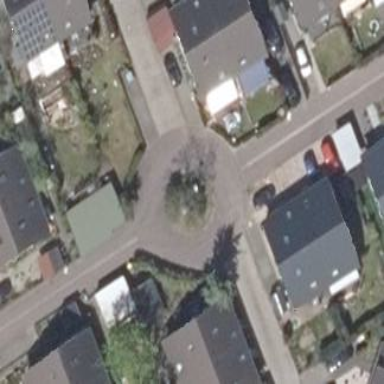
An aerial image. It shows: Roundabout on living street.